Question: I have a binary image full noises. I detected the objects circled in red using median filter 'B = medfilt2(A, [m n])'(Matlab) or 'medianBlur(src, dst, ksize)'(openCV).
Could you suggest other methods to detect those objects in a more "academic" way, e.g probabilistic method, clustering, etc?

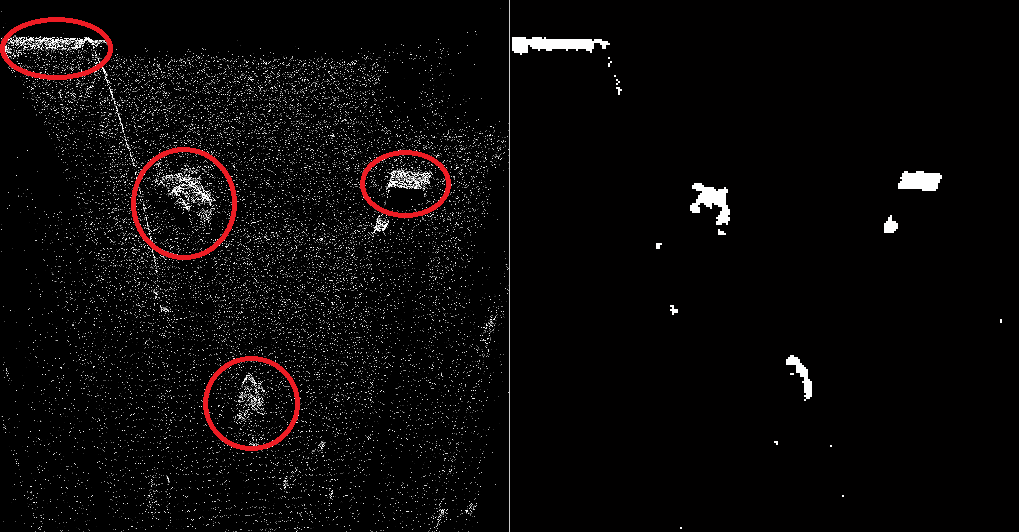
Answer: This example looks like the very scenario DBSCAN was designed for.
Lots of noise, but with a well understood density, and clusters with much higher density but arbitrary shape.